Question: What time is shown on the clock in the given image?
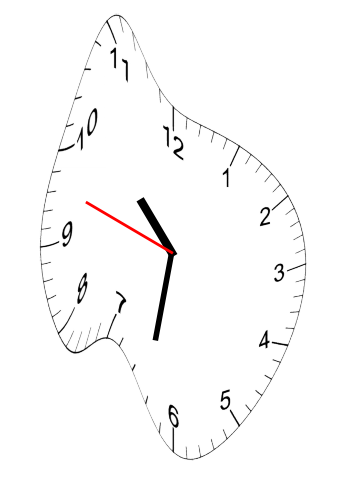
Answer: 10:31:48